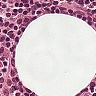
Metastatic tissue present: no